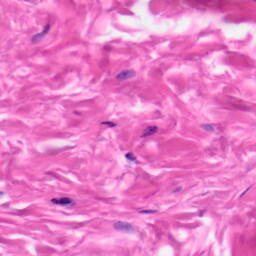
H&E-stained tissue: Skin